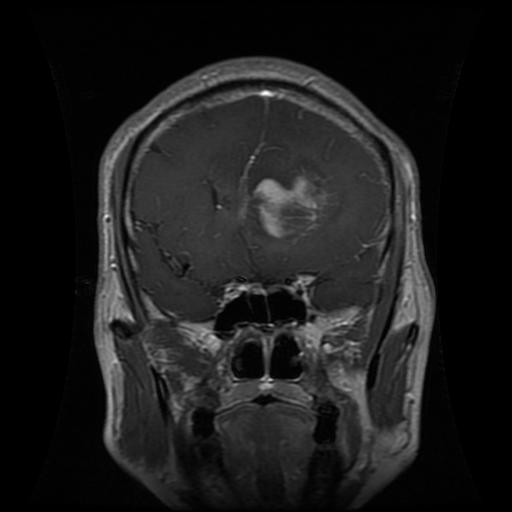
Label: glioma